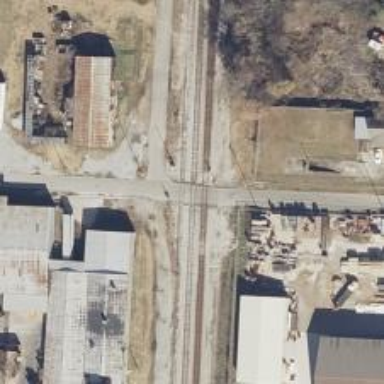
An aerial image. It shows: Rail spur service.